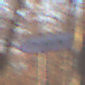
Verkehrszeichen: UmleitungswegweiserLinksweisend
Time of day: SunriseSunset
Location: Outdoor (Nature)
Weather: Clear
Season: Autumn
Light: Natural